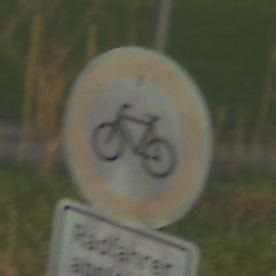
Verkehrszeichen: VerbotRadverkehr
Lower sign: HinweisDurchVerbaleAngabe3
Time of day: SunriseSunset
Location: Outdoor (Nature)
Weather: PartlyCloudy
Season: NotSpecified
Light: Natural